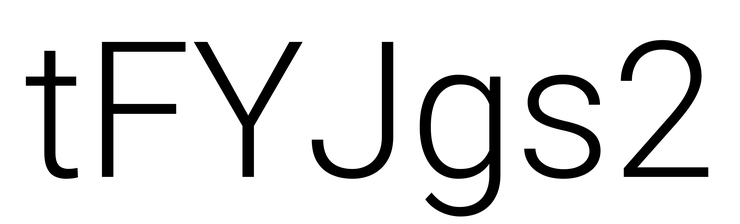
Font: Roboto_Light